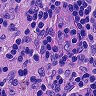
Metastatic tissue present: no